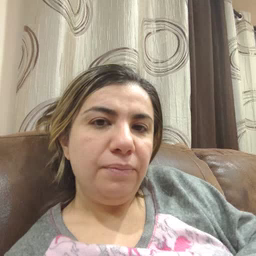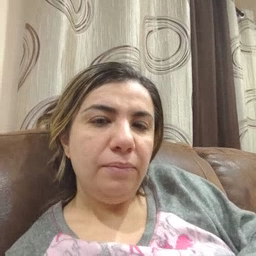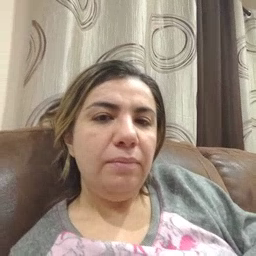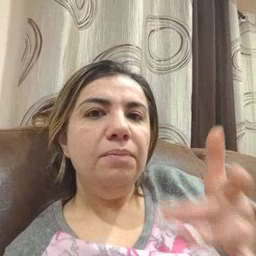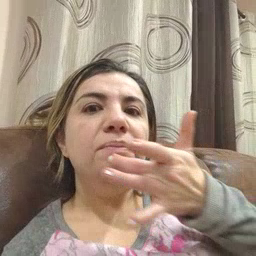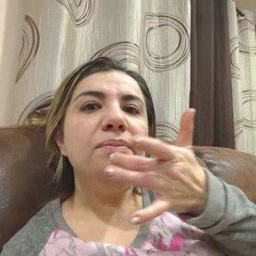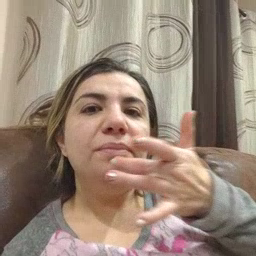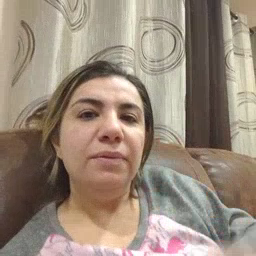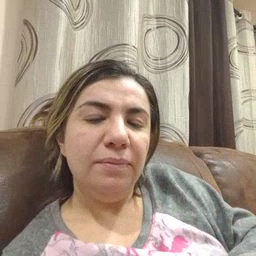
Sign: taste